Interaction volume radius: 10 \u00c5
Interaction volume height: 35 \u00c5
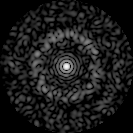
Disorder parameter: 0.823